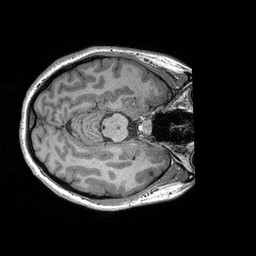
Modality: T1w
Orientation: axial
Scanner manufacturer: siemens
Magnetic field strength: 3 T
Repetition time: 2.3 s
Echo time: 0.00298 s